Question: How to get current product ID in Admin Panel / Catalog / Manage Products / Tab ?

I have a custom product tab and no idea how to get current product ID.
In frontend I would do something like this:
'''
<?php $_product = $this->getProduct(); ?>
<?php echo $_product->getId() ?>
'''
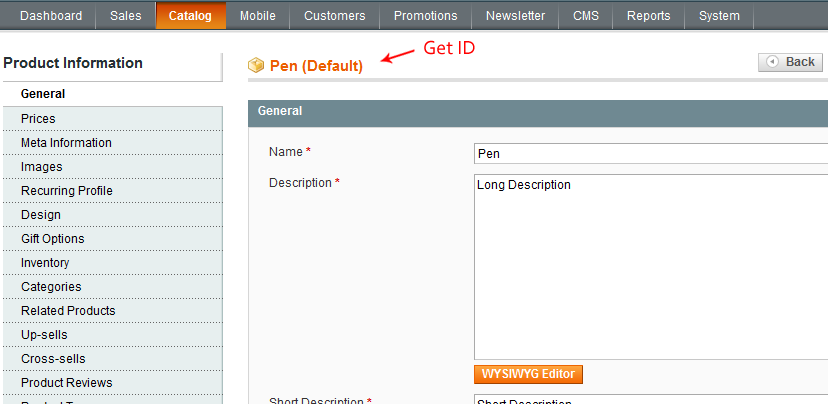
Answer: If you look at 'Mage_Adminhtml_Catalog_ProductController' you will see the product in question twice, so either of these will work:
'''
$product = Mage::registry('product');
echo $product->getId();
$product = Mage::registry('current_product');
echo $product->getId();
'''